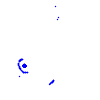
Particle: proton